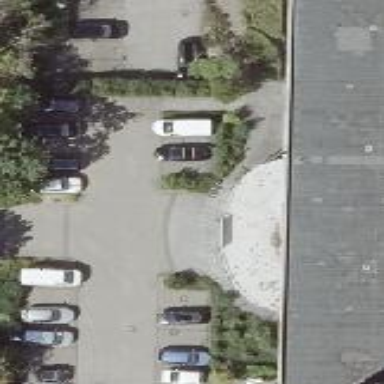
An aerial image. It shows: Street side parking area.